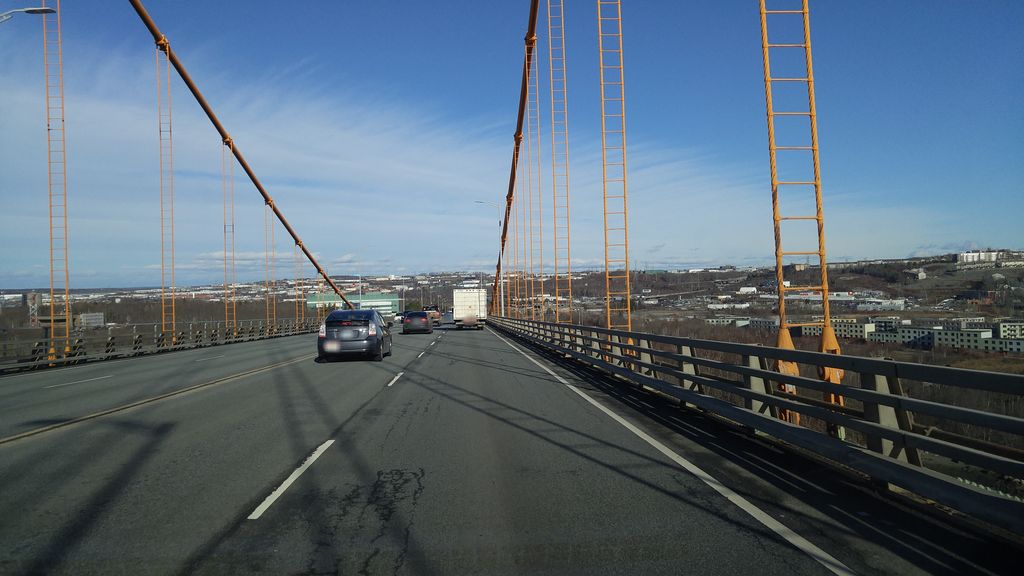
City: halifax